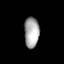
Tissue: lung
Cell type: Fibroblasts
Senescence score: 0.6126
Nuclear area (px): 447
Mean DAPI intensity: 167.119